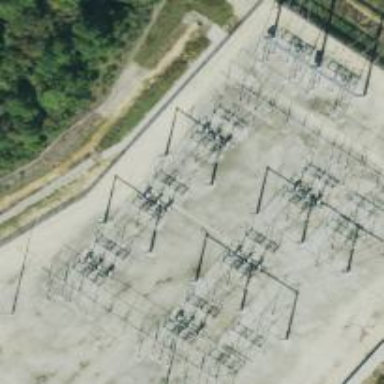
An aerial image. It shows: Switch used for power control.